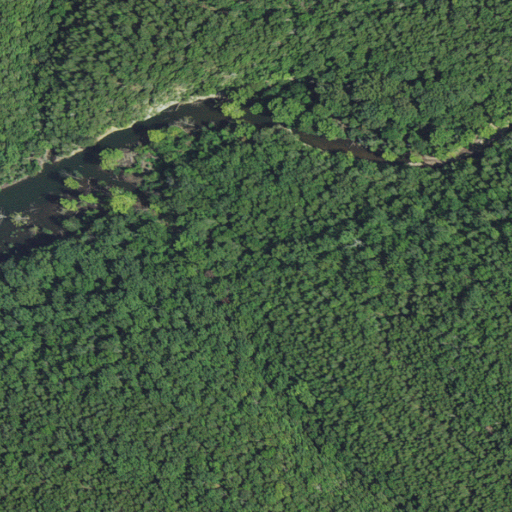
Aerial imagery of valley in Missouri named John Hollow containing deciduous forest, evergreen forest, mixed forest, and grassland